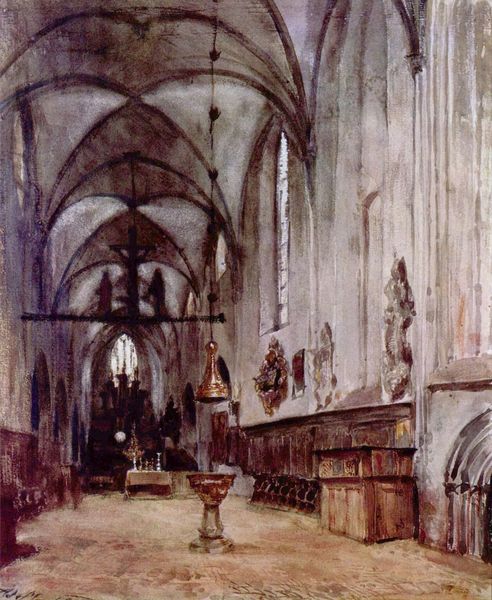
Titel: Chor der alten Klosterkirche in Berlin
Künstler: Adolph Menzel
Standort: München
Institution: Sammlung Winterstein
Schlagwörter: dunkel, gemälde, schatten, weiß, aquarell, ocker, braun, bunt, fenster, grau, hell, holz, lampe, licht, pfeiler, raum, schwarz, zeichnung, beige, alt, kappen, wand, schale, stein, innenraum, signatur, öl, kirche, pastos, sonne, boden, figur, gold, interieur, kelch, decke, innen, leuchte, gotik, schön, skulptur, relief, schiff, wangen, bilder, bogen, kette, mauer, grafik, lila, violett, bank, saal, figuren, rundbogen, stille, gestühl, kerzen, leuchter, stufen, tiefe, halle, bögen, wände, eingang, gang, nische, gewölbe, kreuz, dom, seil, rippen, becken, altar, bänke, hochaltar, kathedrale, langhaus, fleisen, gemäuer, kerzenhalter, kirchenschiff, kreuzrippen, kreuzrippengewölbe, lettner, zichnung, mittelschiff, skulpturen, gruft, glocke, statuen, dienste, glasfenster, gotisch, kanzel, kircheninneres, kreuzgewölbe, kreuzgrat, kreuzgratgewölbe, langschiff, rippengewölbe, seitenschiff, spitzbogen, jesus, mittelalter, altarraum, kirchenraum, rundbögen, romanik, weihrauch, tonig, chor, kapelle, kruzifix, ehrfurcht, stange, holt, maria, streben, kandelaber, strebe, basilika, lisenen, zeichung, krypta, hallenkirche, vierung, längsschiff, longitudinalbau, gotteshaus, taufbecken, decken, pilatser, kircheninnenraum, synagoge, kirchenfenster, deesis, mensa, saalraum, chorraum, chorgestühl, größe, holzgestühl, kreuzkuppel, deckengewölbe, altartisch, kirchenausstattung, cruzifix, abgang, blick nach osten, taufstein, chorfiguren, gebetsbänke, kampe, schorfiguren, wandfigure, kreuzbogen, kreuzbögen, kirchengestühl, weihrausch, kom